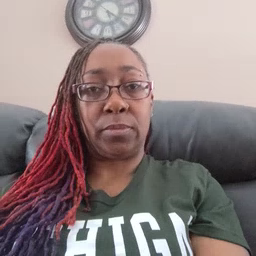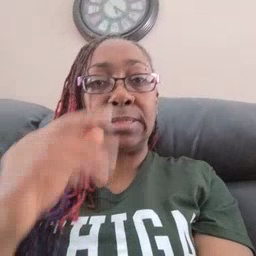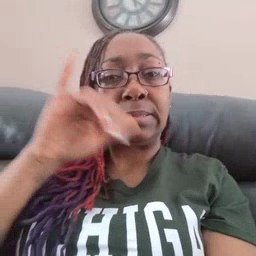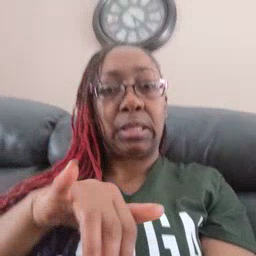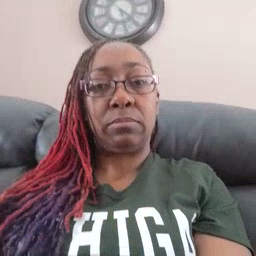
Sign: stay